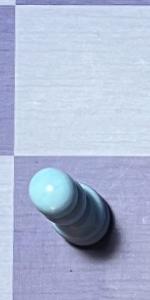
Label: Pawn_White